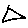
Label: triangle